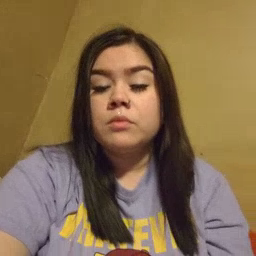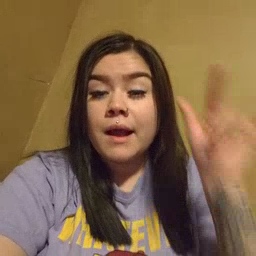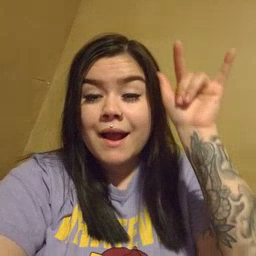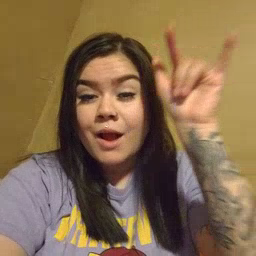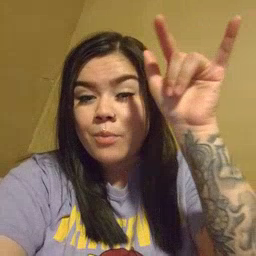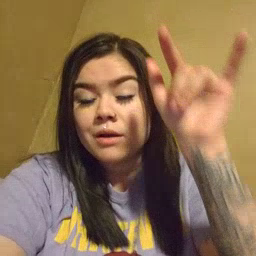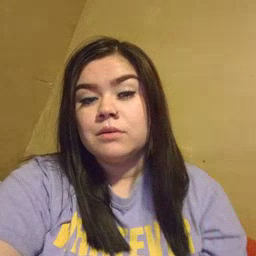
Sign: airplane